Interaction volume radius: 10 \u00c5
Interaction volume height: 25 \u00c5
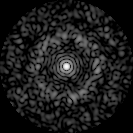
Disorder parameter: 0.8241